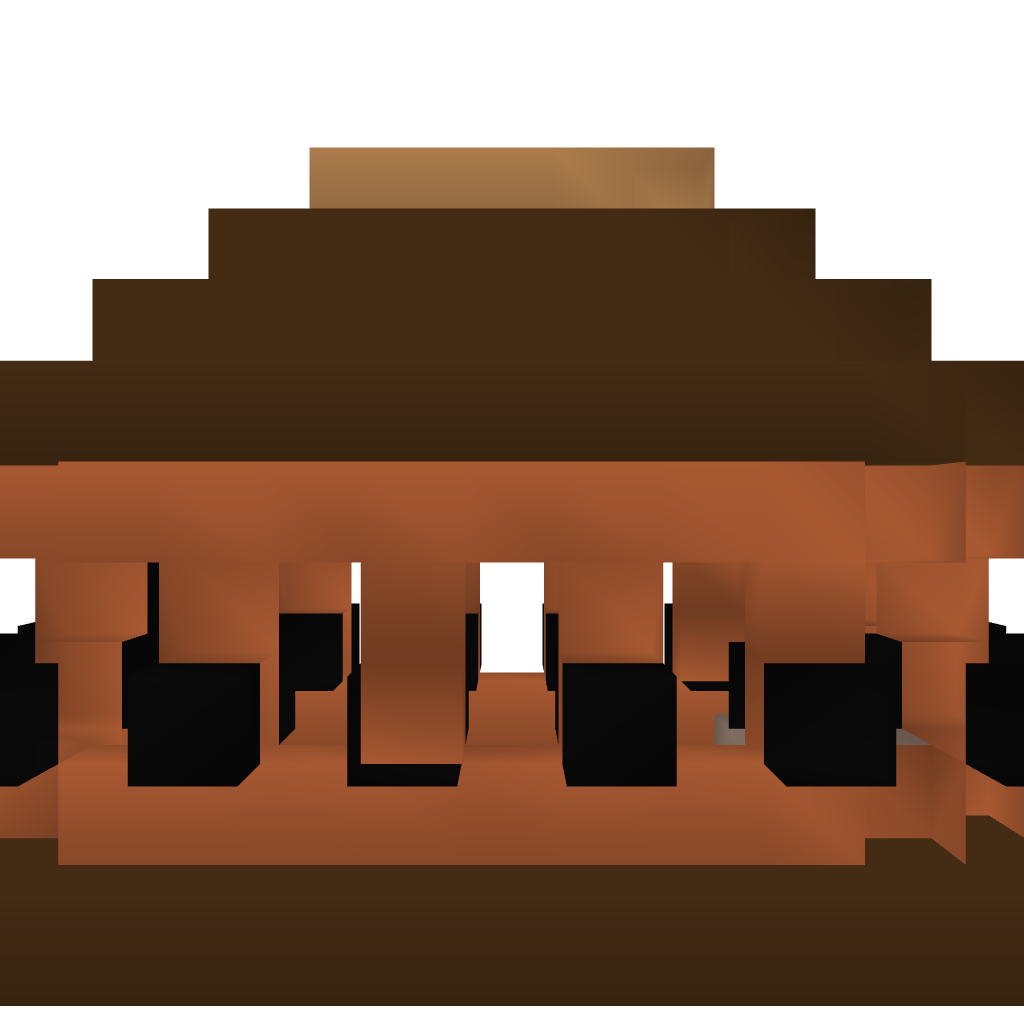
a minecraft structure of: Basic Acacia/Dark Wood House